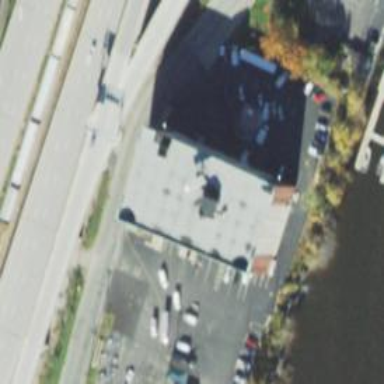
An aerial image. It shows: Building serving as truck rental facility.